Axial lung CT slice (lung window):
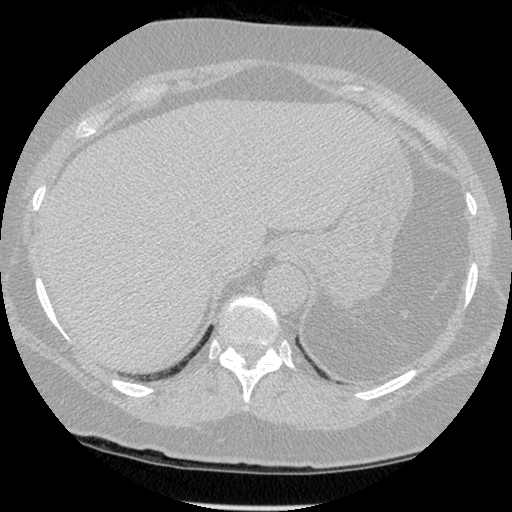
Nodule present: no